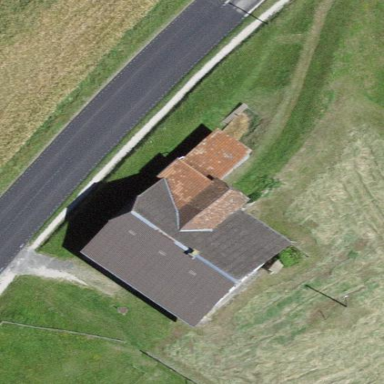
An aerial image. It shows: Farm building.